Brain MRI, t1w sequence, axial 2D slice.
Patient: age 28, sex M, weight 78 kg, height 1.78 m
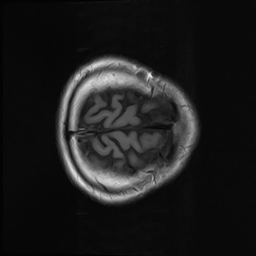